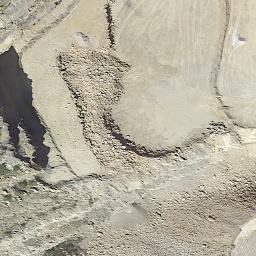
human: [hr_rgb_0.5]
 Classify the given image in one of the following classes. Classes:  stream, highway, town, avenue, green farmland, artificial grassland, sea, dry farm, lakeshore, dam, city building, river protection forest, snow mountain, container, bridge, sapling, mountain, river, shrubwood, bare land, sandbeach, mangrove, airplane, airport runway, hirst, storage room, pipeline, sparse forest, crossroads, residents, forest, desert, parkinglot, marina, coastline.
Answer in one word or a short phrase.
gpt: bare land